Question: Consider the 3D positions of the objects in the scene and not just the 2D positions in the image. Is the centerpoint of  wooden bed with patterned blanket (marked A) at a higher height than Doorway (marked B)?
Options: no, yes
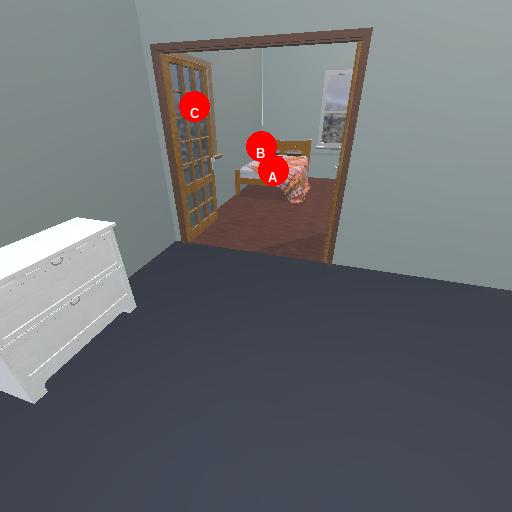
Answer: no